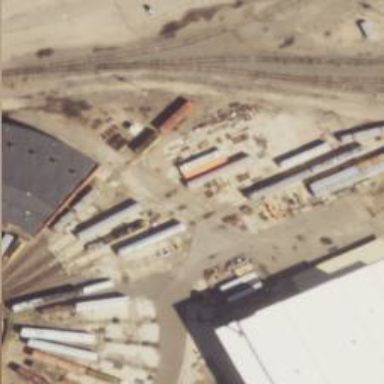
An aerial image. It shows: Railway yard.